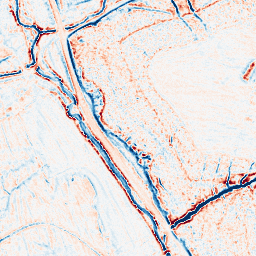
Category: edge_preserving
Decomposition family: bilateral
Decomposition parameters: d: 9
sigma_color: 50
sigma_space: 50
Upsampling method: bicubic_3x
Upsampling parameters: scale: 3
Upsampling scale: 3